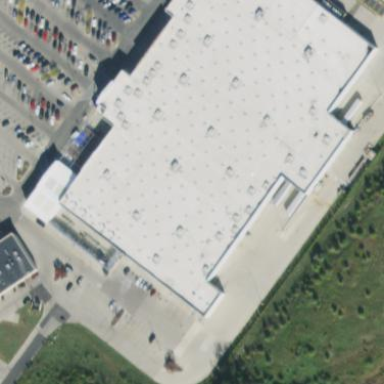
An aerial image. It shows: Retail building.